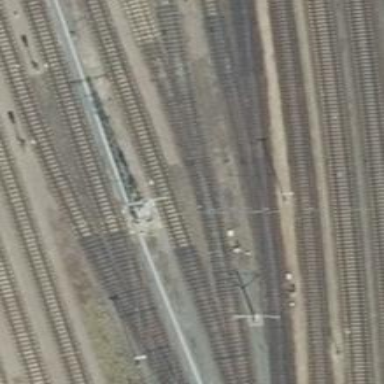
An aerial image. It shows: Railway switch.